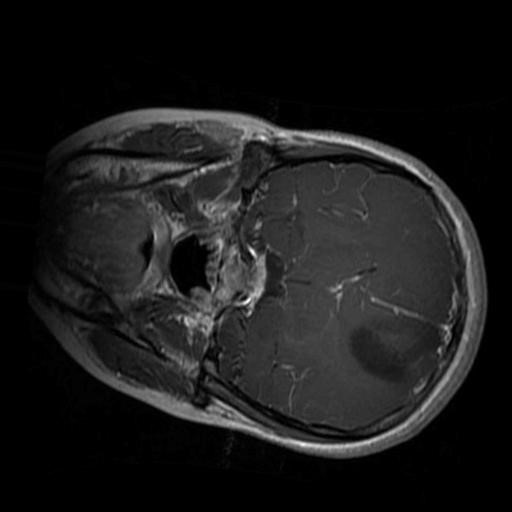
Label: brain_glioma